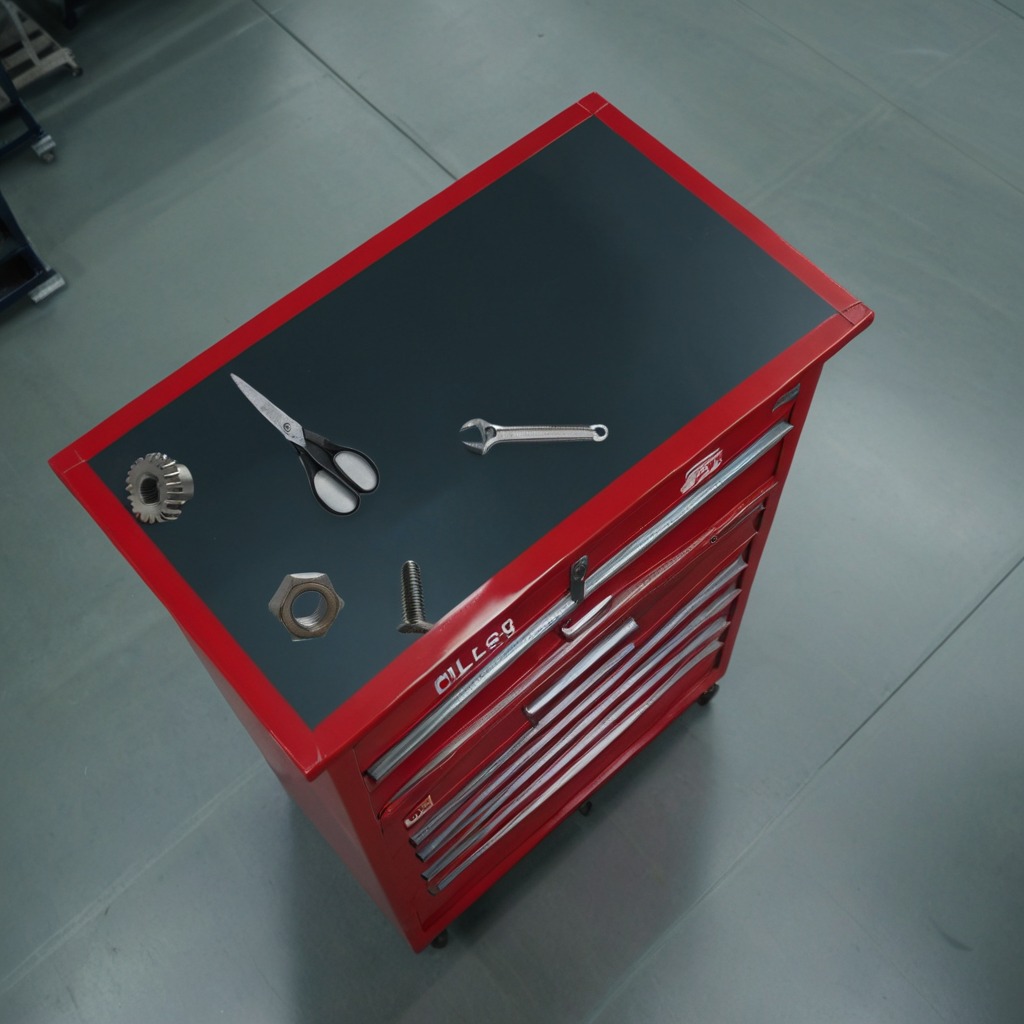
A steel gear with teeth, a metal machine screw, a metal nut, a pair of scissors, and a wrench are lying on the toolbox surface in an airplane hangar workshop 8K.